Question: I have a schema for a relational database, which I'd like to generate scaffolding for in my Ruby on Rails 3.2.8 project. I've found the documentation pretty confusing though, and my efforts so far have failed, so my question is exactly how I'd go about generating the needed scaffolding/models for the following schema:
'''
USER
name:string
email:string
-----
has_many: posts
TAG
name:string
-----
belongs_to_and_has_many: series
belongs_to_and_has_many: posts
POST
title:string
body:text
-----
belongs_to_and_has_many: tags
belongs_to: user
belongs_to: category
SERIES
name:string
website:string
-----
belongs_to_and_has_many: tags
CATEGORY
name:string
-----
has_many: posts
'''

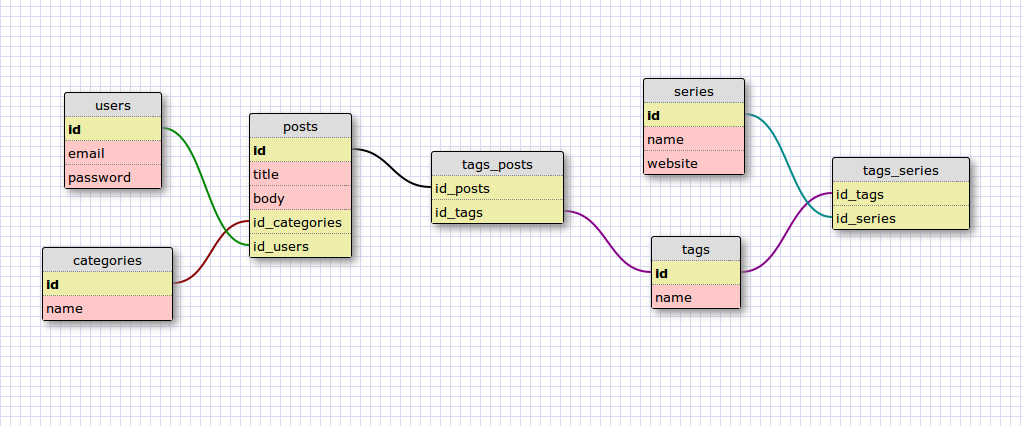
Answer: Here we go :
'''
rails g scaffold User email:string password:string
rails g scaffold Category name:string
rails g scaffold Post title:string body:text category:references user:references
rails g scaffold Tag name:string
rails g scaffold TagsPost post:references tag:references
rails g scaffold Serie name:string website:string
rails g scaffold TagsSerie serie:references tag:references
'''
Here I'm using 'references' because it has the added benefit of automatically generating an index on the column for you. Although the DB generation is nice, I suggest you review the actual db/migrations files generated and add more indexes etc ...
If you don't want indexes by default, just generate using 'model_name_id:integer' like 'serie_id:integer' (Note the singular form here)
I'd also consider renaming your association tables to be singular : 'TagPost' and 'TagSerie' since it's an association between a 'Tag' and either a 'Serie' or a 'Post'
Also beware, when generating automatic rails compliant foreign keys, they'll by default be named 'model_name_id' and not 'id_users' as your schema mentions. All of this can be changed but it's easier to make Rails figure out everything for you. Convention over configuration is one of the big strength of Rails.